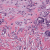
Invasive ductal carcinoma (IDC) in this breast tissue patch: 1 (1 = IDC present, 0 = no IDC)